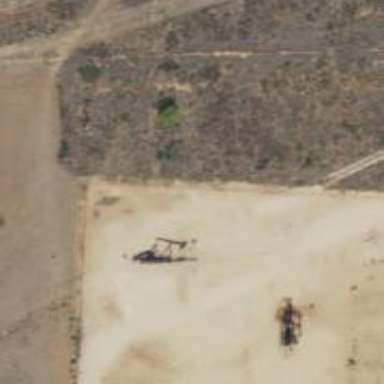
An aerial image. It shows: Petroleum well that is man-made.